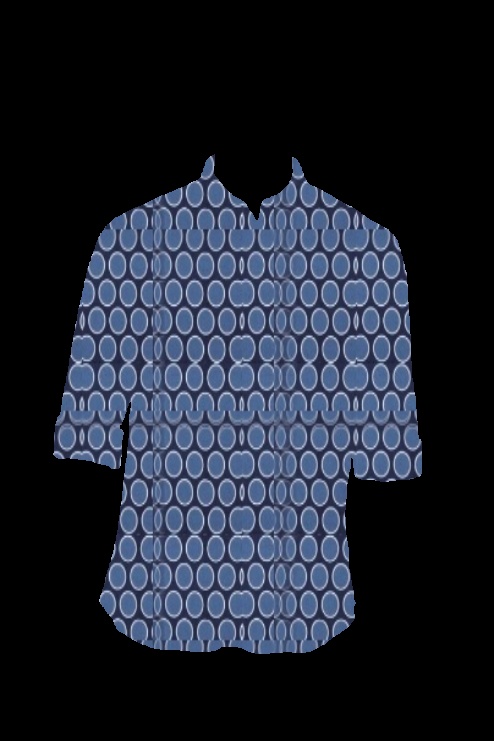
blue multi hexagon tee